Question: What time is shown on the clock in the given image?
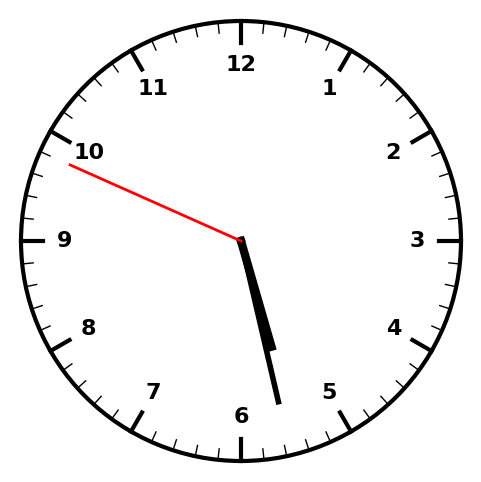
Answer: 05:27:49